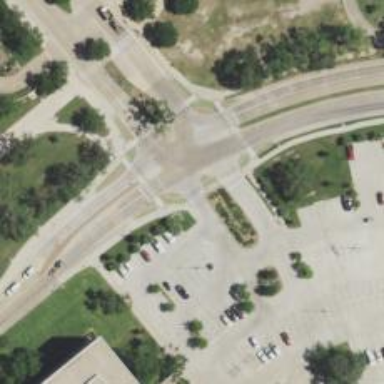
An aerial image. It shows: Crossing on the cycleway.